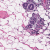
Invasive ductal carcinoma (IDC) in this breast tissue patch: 0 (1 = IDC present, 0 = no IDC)